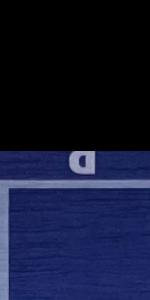
Label: Empty